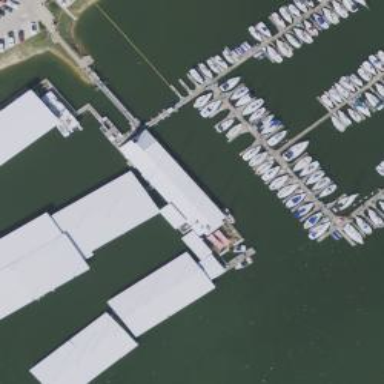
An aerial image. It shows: Marina area for leisure land.